RGB frame:
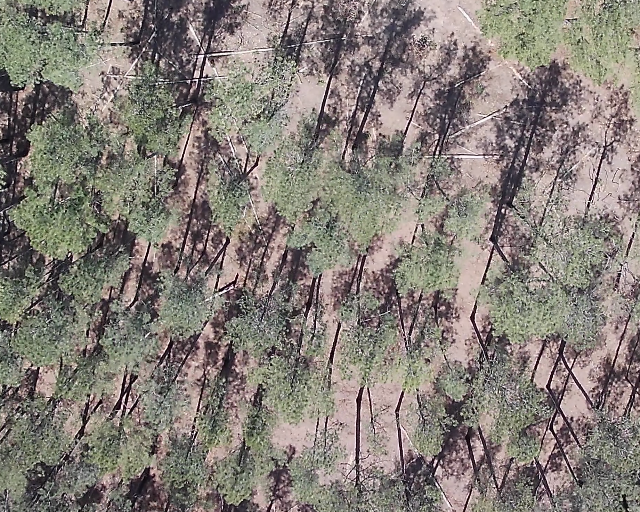
Thermal frame:
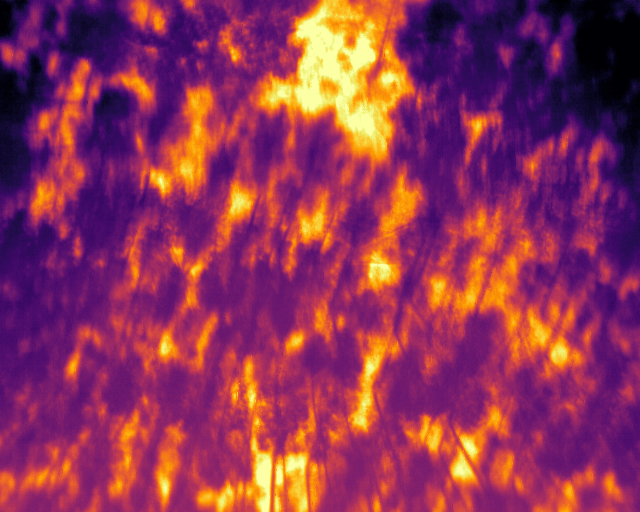
Captured: 2026-02-27 02:35:00
Pixels at or above 80 °C: 0 (fraction of frame: 0)